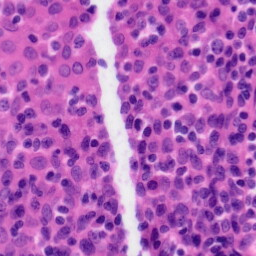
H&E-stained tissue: Tonsil